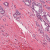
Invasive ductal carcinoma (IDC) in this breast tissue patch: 1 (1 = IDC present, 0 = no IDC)